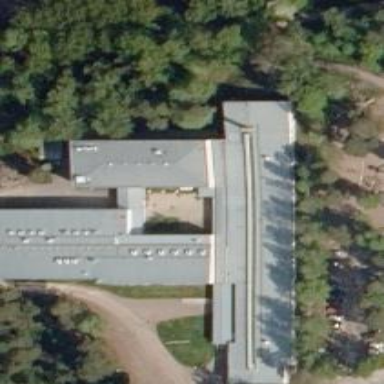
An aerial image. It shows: School.